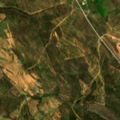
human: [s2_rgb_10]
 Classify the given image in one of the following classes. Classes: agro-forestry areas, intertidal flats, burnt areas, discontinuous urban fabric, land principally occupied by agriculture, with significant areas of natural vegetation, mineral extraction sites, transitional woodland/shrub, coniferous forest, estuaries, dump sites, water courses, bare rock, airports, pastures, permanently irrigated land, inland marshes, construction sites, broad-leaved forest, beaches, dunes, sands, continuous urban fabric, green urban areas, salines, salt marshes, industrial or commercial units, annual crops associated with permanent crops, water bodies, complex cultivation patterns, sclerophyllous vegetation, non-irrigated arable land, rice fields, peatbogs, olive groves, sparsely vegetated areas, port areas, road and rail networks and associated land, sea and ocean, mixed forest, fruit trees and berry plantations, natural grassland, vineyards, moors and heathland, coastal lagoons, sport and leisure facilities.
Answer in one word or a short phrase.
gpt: land principally occupied by agriculture, with significant areas of natural vegetation, agro-forestry areas, sclerophyllous vegetation, transitional woodland/shrub